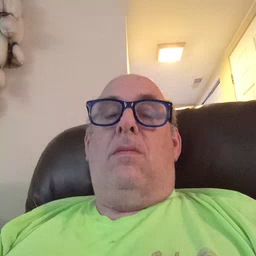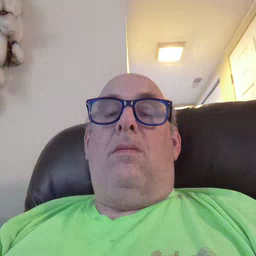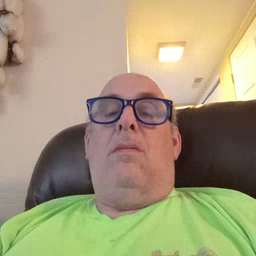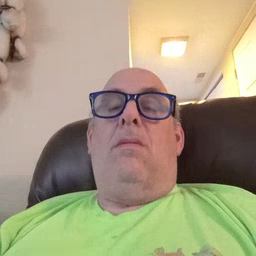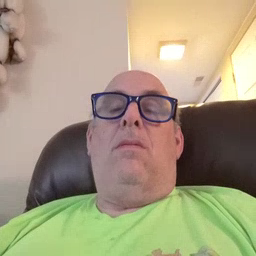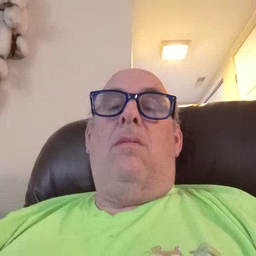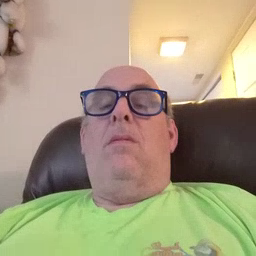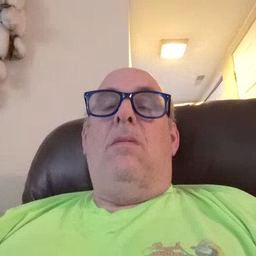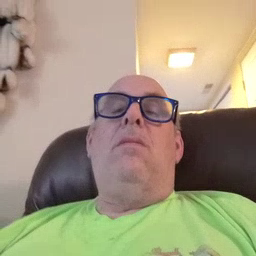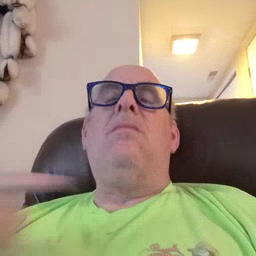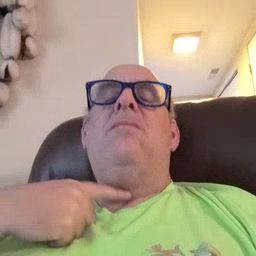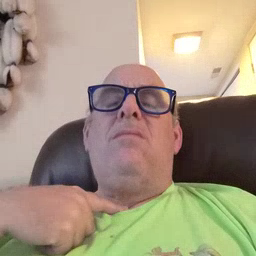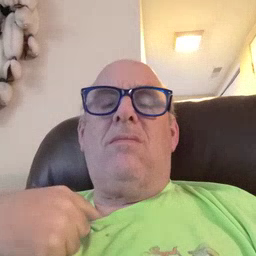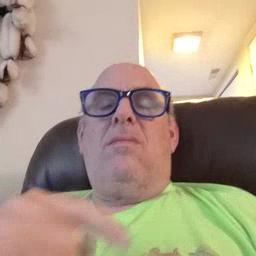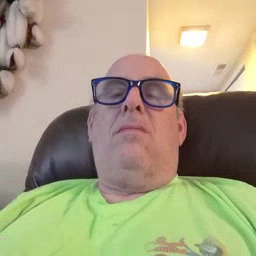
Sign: thirsty